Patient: sex F, age 58
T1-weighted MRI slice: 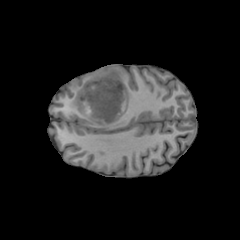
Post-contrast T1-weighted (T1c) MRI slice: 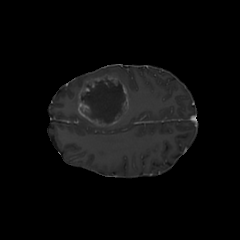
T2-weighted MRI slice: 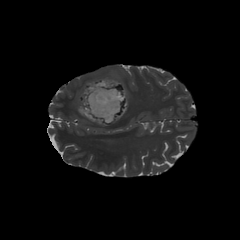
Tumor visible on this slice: yes
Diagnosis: Glioblastoma, IDH-wildtype
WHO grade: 4